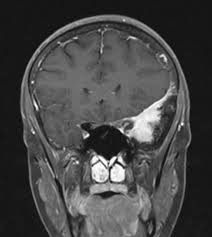
Label: meningioma